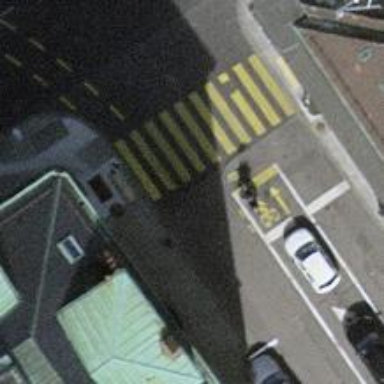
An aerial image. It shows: Road crossing with traffic signals.